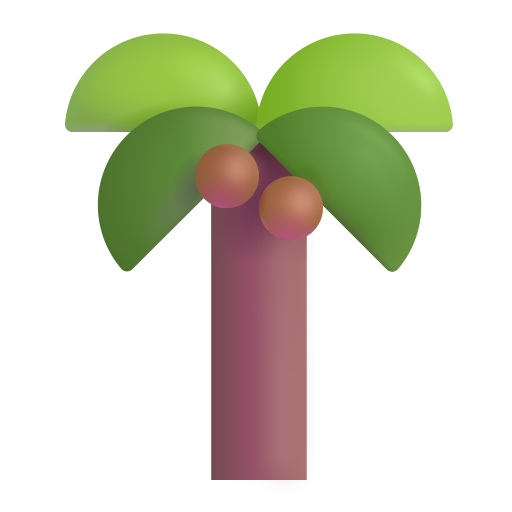
palm tree color